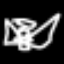
Label: angel